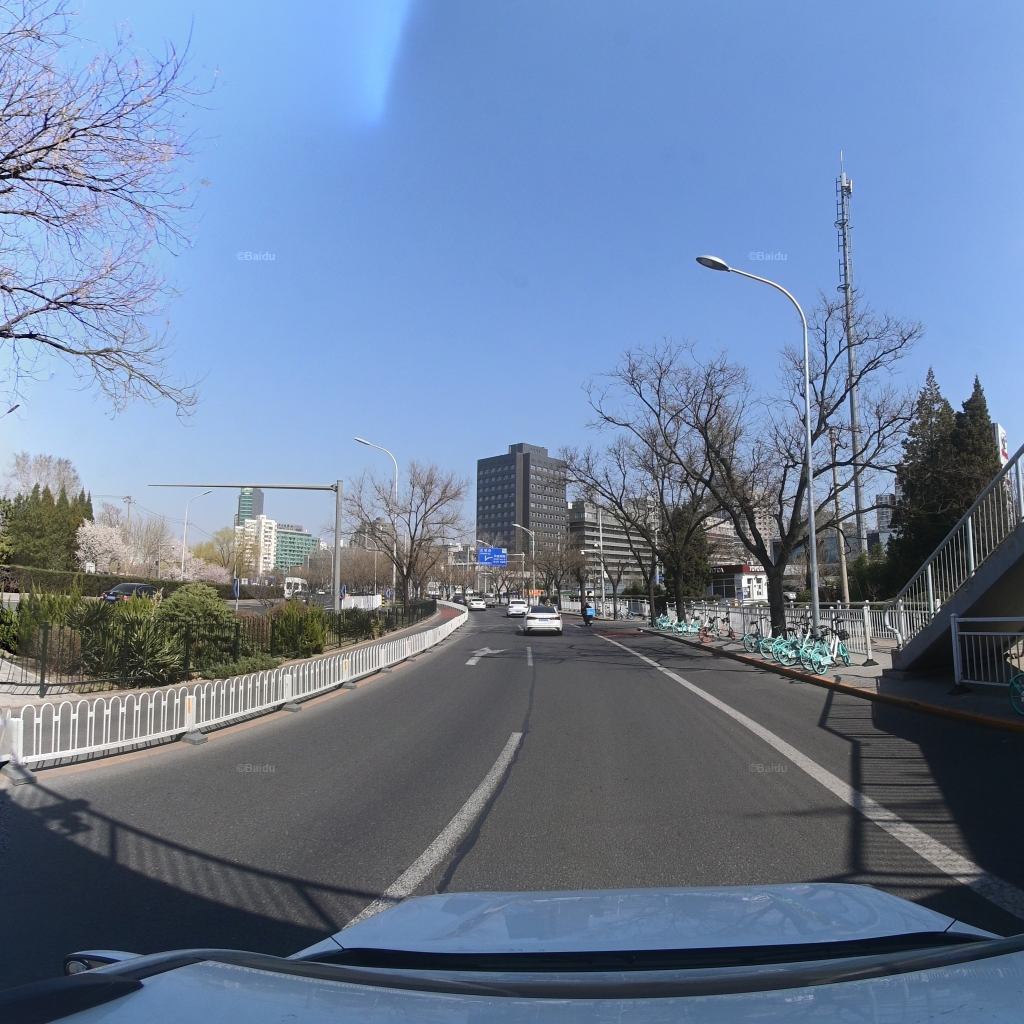
Region: Fengtai
Road damage annotations: longitudinal patch